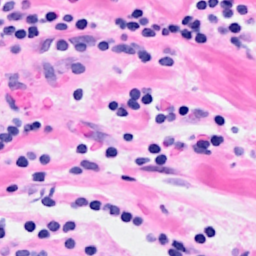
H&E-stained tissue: Breast